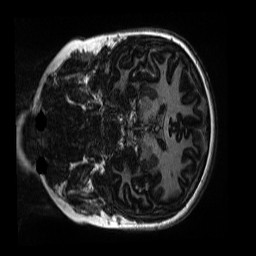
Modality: MP2RAGE
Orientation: coronal
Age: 12
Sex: female
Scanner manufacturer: siemens
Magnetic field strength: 3 T
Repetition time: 4 s
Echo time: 0.00303 s